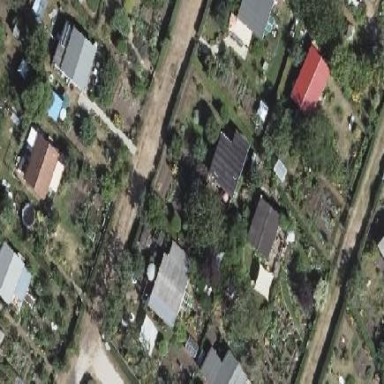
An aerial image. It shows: Plot in the allotments.